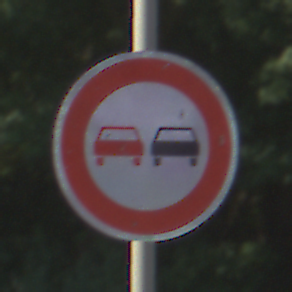
Verkehrszeichen: Ueberholverbot
Umgebung: Outdoor, Nature
Tageszeit: MorningAfternoon
Wetter: Clear
Licht: Natural
Jahreszeit: NotSpecified
Kontrast: HighContrast